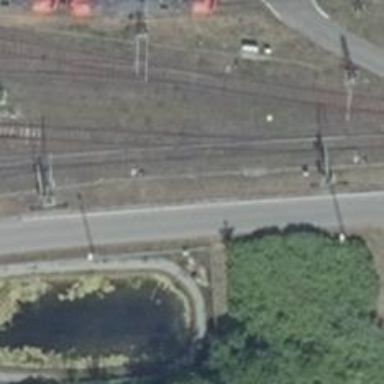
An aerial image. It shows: Railway switch.